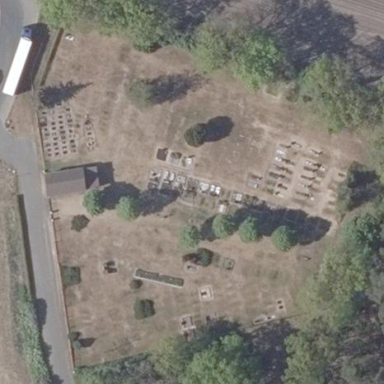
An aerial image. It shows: Cemetery.